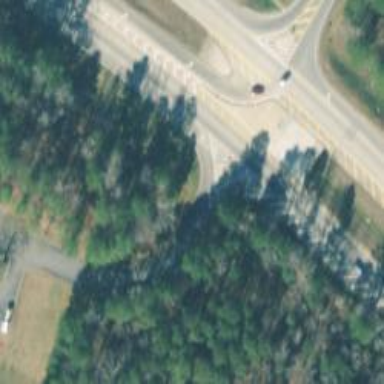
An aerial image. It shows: Trunk link highway.